Field crop: maize
Growth stage: 2
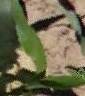
Species: maize